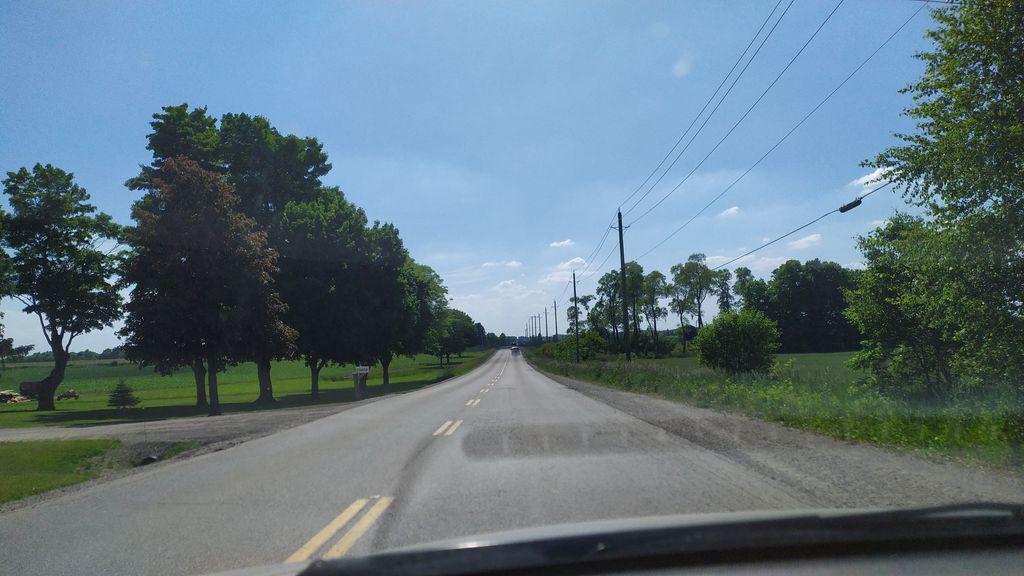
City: kitchener-waterloo